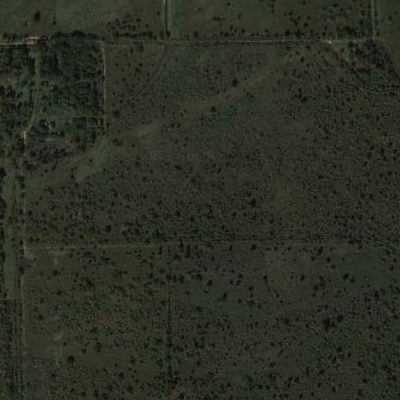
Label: Forest